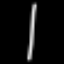
Label: line